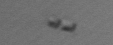
Label: Chaetoceros_tenuissimus